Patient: sex M, age 72
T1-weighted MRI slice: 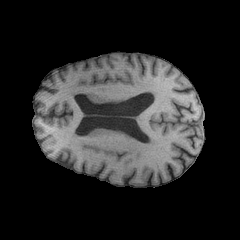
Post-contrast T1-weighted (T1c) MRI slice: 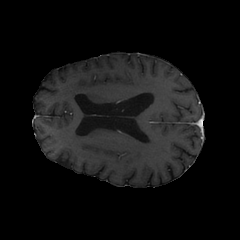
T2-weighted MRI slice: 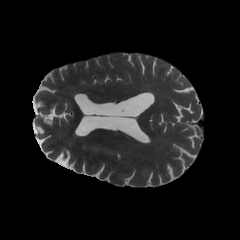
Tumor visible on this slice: no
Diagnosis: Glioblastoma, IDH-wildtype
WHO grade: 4